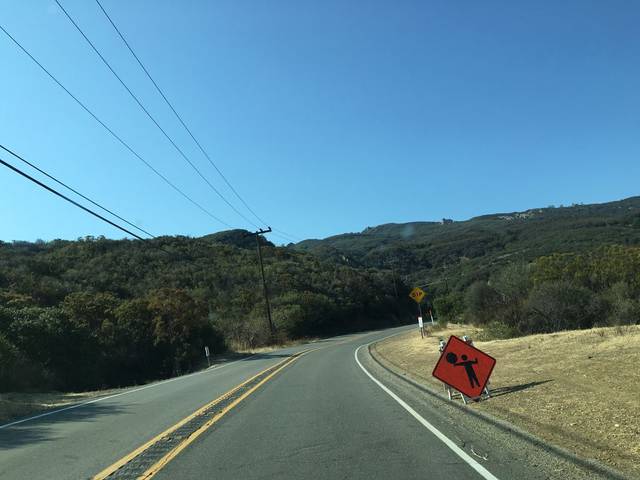
Region: United States
Coordinates: 34.097, -118.652